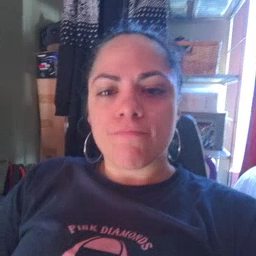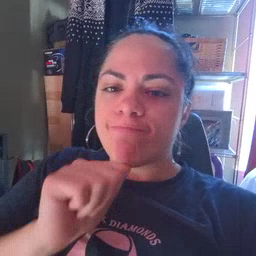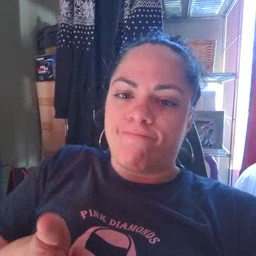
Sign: not